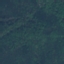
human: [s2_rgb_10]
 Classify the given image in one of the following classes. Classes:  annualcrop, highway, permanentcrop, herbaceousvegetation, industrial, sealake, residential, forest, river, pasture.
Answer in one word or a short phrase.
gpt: Forest